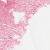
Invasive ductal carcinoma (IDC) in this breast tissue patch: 0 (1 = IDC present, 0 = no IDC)